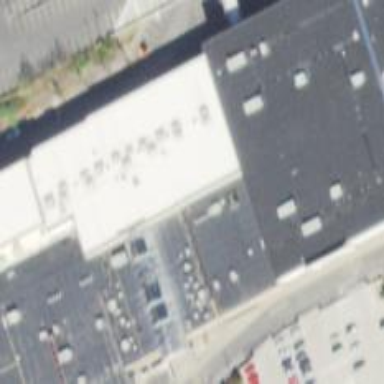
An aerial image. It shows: Cinema building.